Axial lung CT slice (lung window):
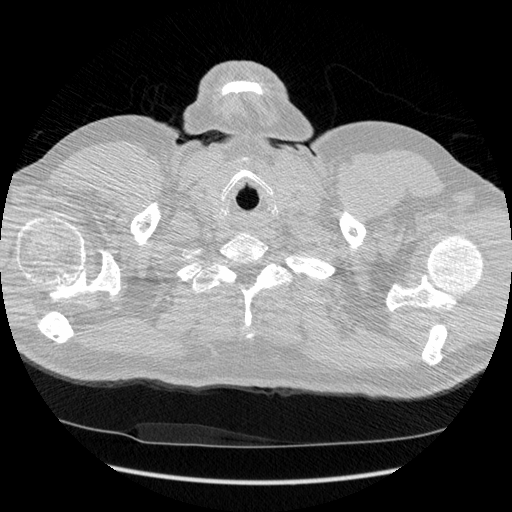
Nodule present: no